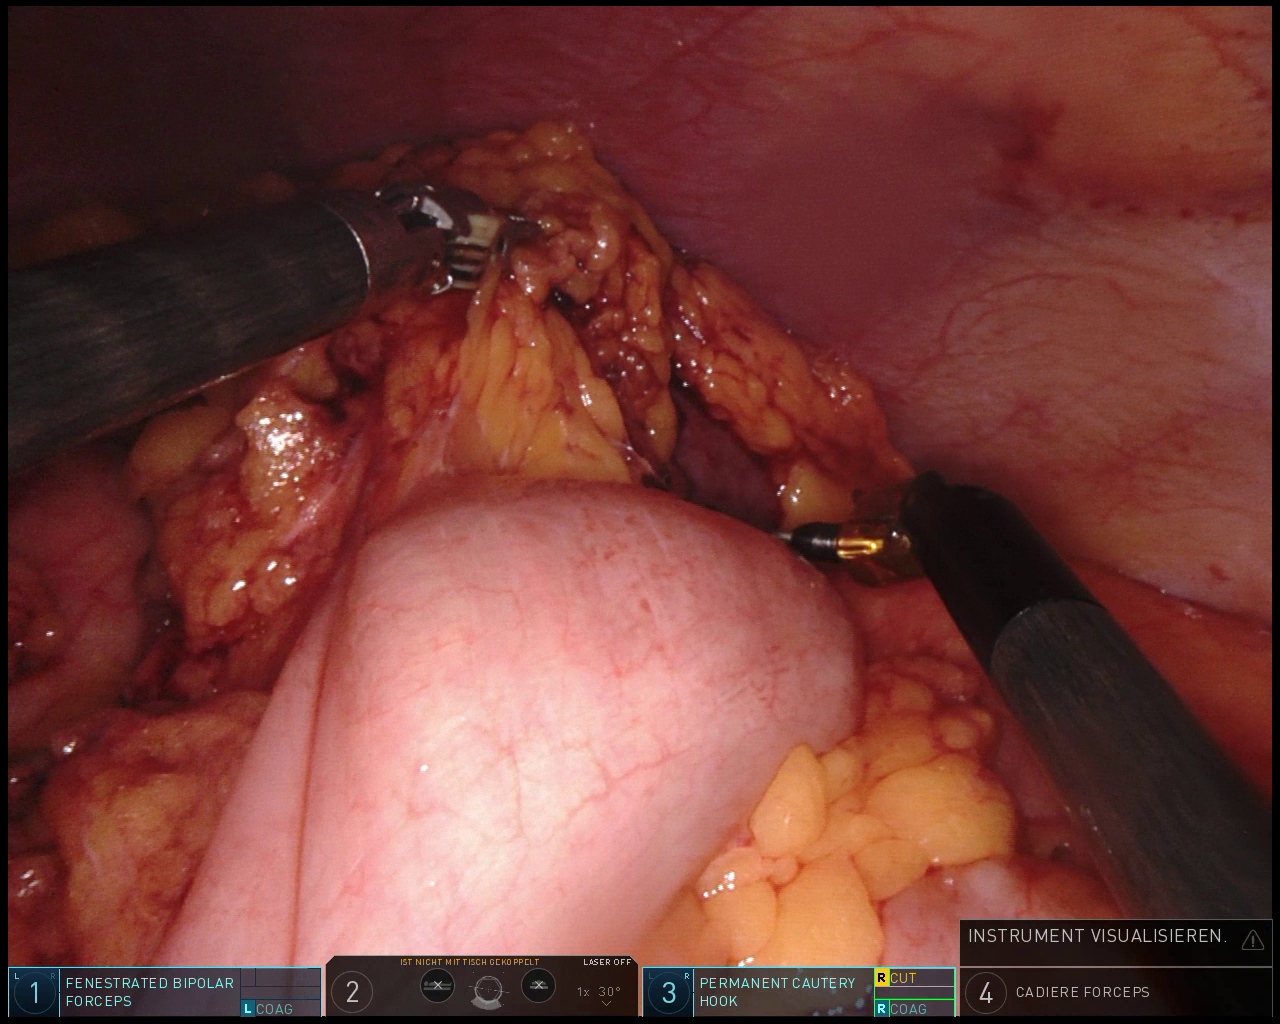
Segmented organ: spleen
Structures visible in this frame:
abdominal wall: yes
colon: yes
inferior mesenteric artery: no
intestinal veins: no
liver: no
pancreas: no
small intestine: no
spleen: yes
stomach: no
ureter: no
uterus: no
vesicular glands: no